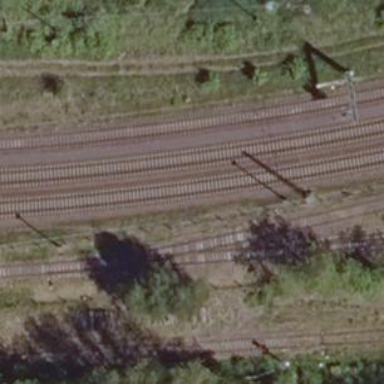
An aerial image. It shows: Preserved railway yard with rail tracks.